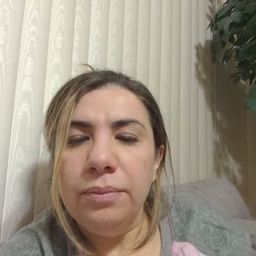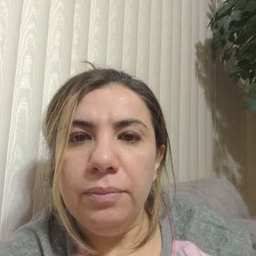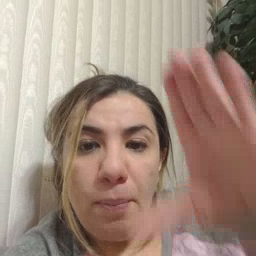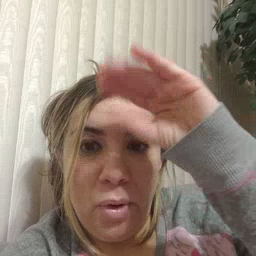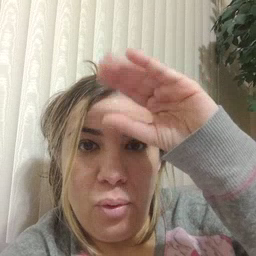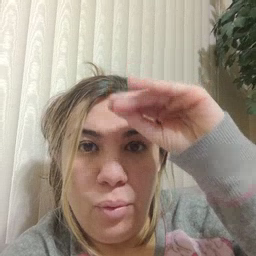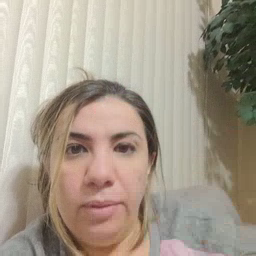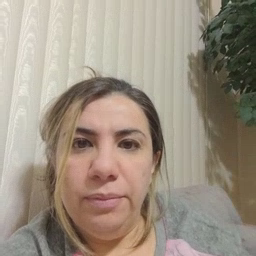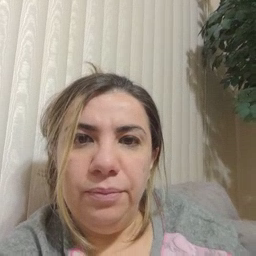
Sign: boy